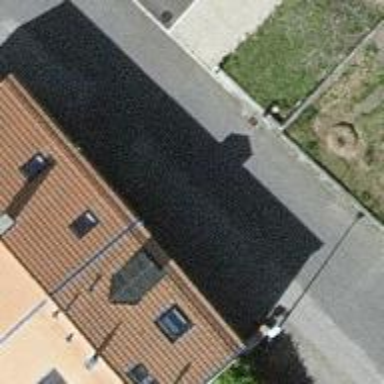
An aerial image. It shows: Residential road with asphalt surface and no sidewalk.